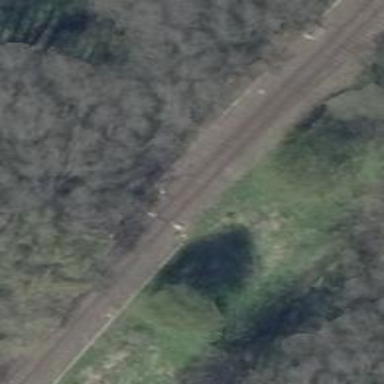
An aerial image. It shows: Railway switch.